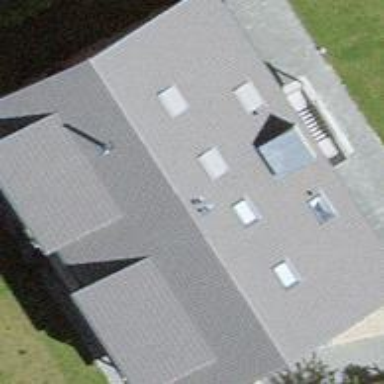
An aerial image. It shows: Gabled roof adorns the apartments building.